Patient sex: F
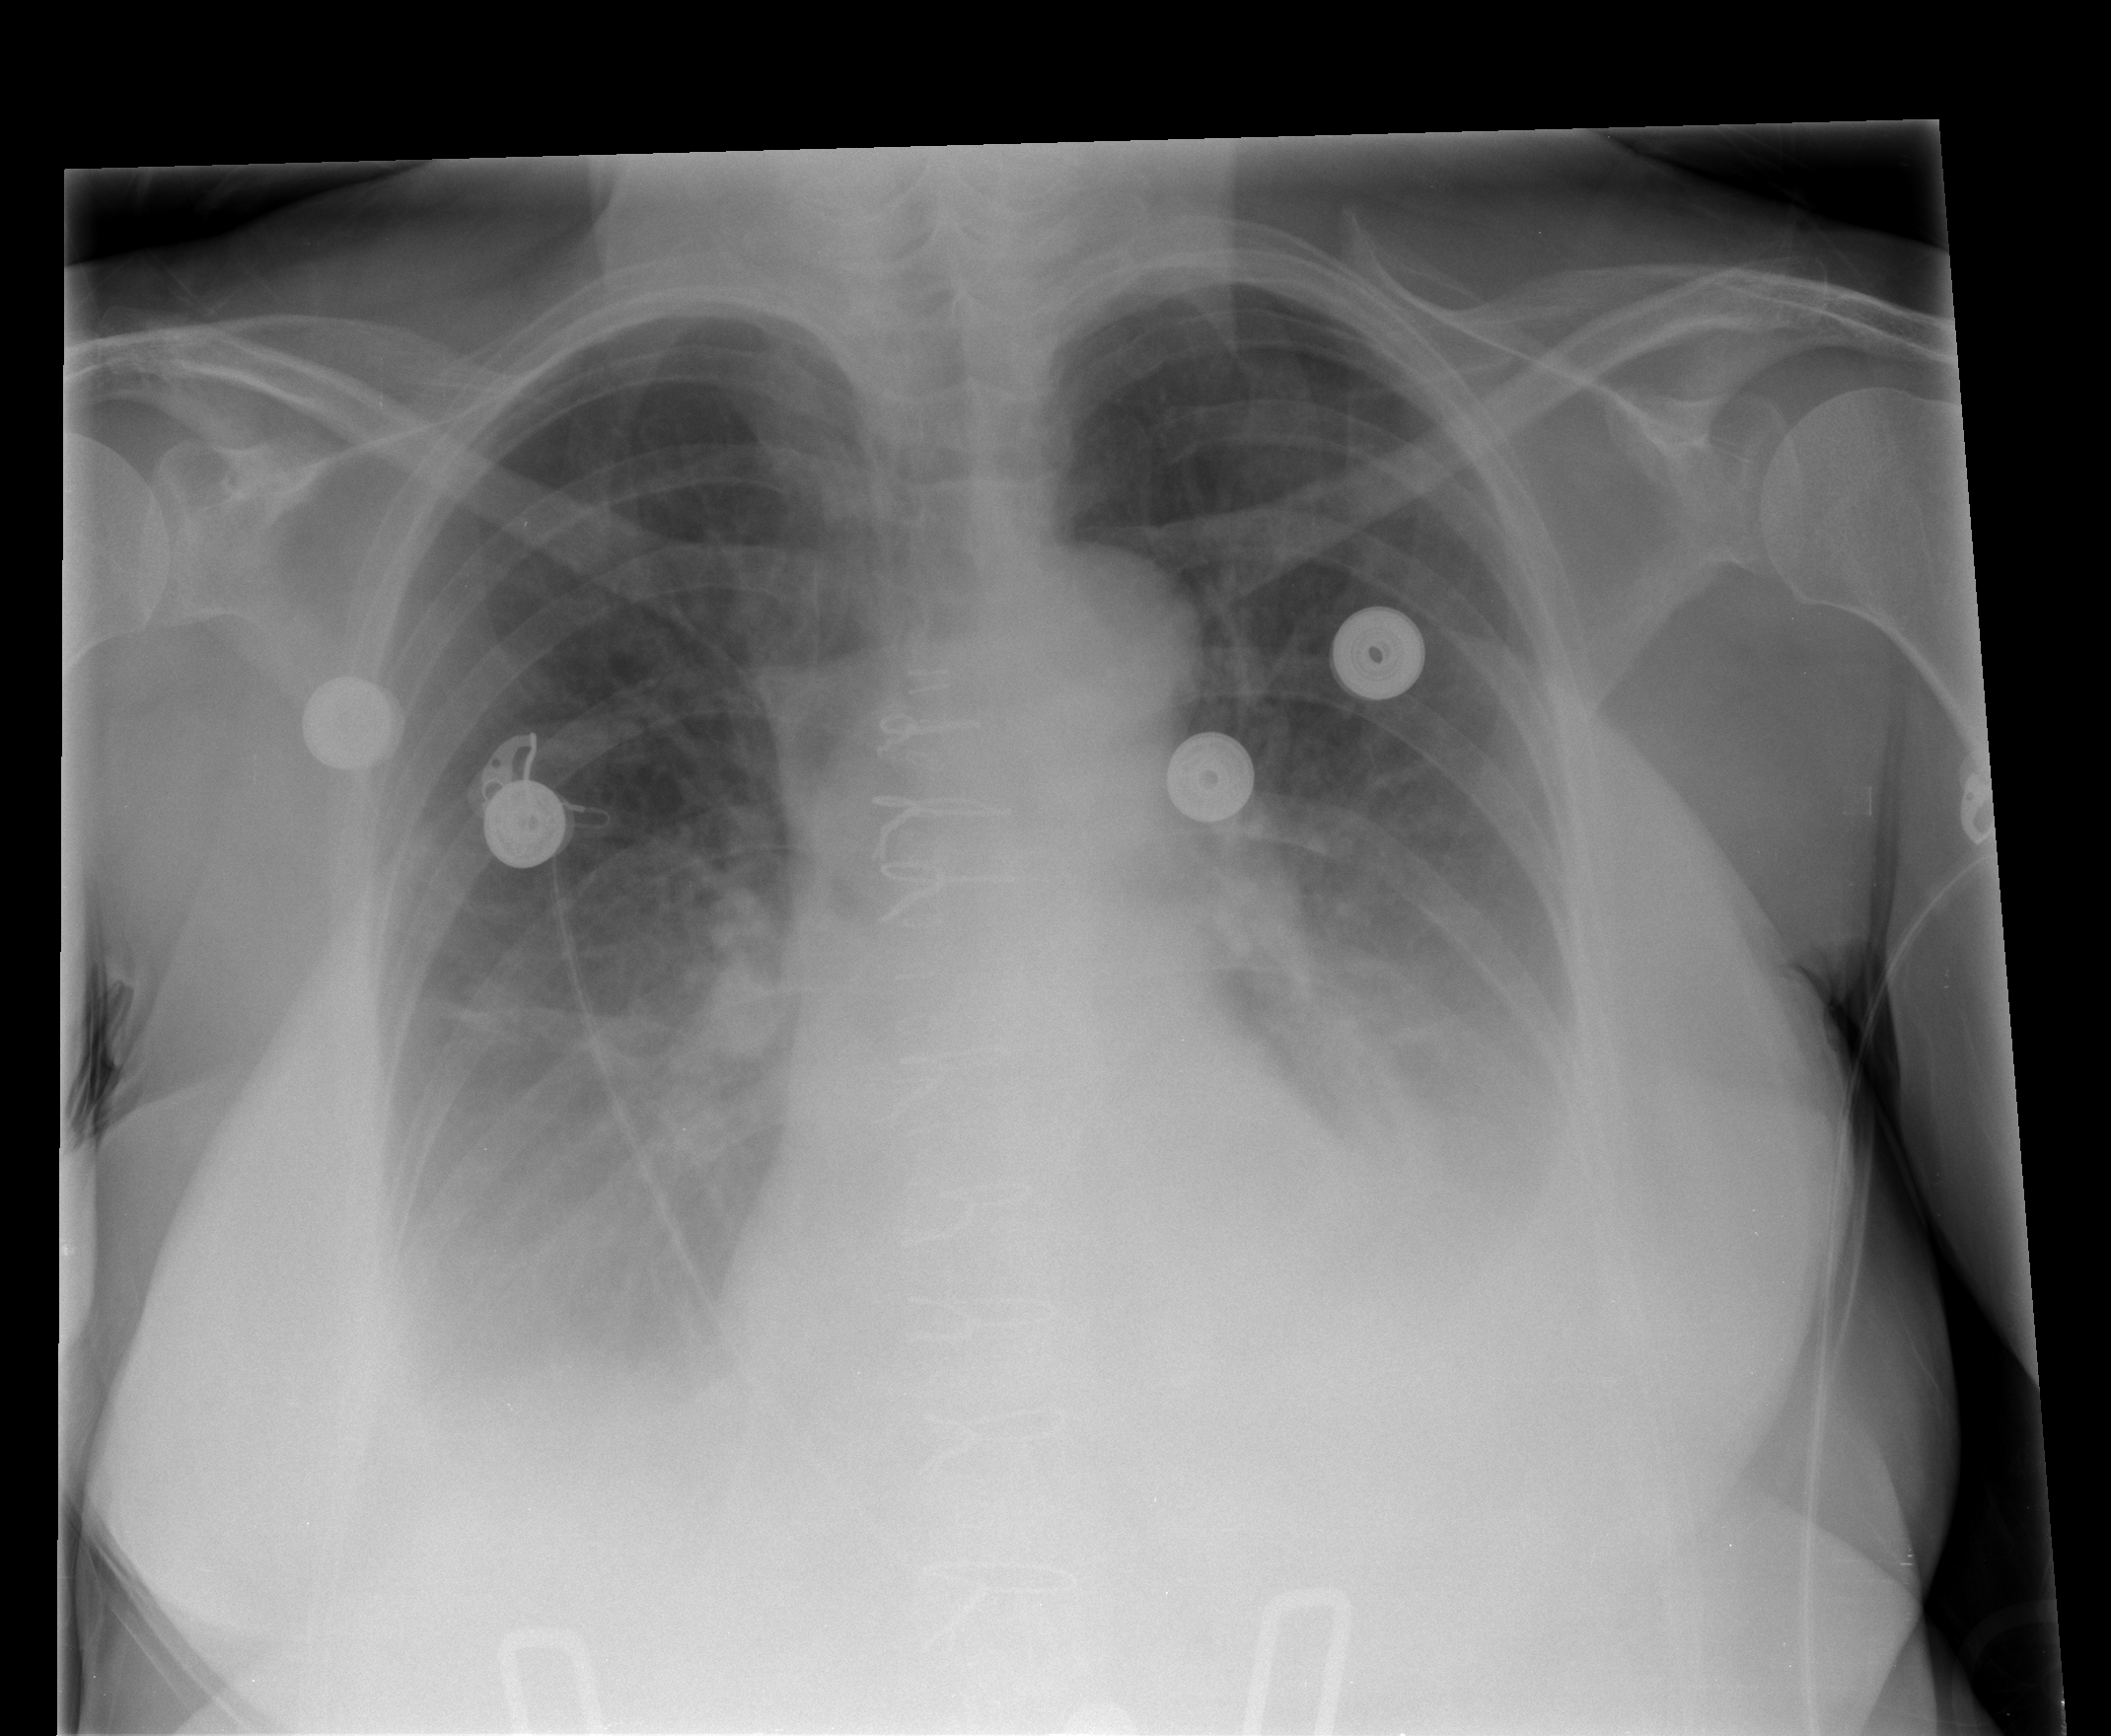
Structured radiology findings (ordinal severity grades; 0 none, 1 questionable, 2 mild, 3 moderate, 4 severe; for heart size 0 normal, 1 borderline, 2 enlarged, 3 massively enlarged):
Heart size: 0
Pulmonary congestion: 0
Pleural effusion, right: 2
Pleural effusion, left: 2
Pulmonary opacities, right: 0
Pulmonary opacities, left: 0
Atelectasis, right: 2
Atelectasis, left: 2